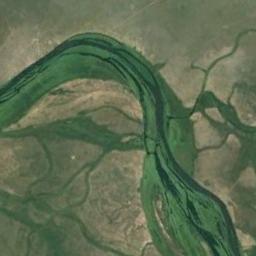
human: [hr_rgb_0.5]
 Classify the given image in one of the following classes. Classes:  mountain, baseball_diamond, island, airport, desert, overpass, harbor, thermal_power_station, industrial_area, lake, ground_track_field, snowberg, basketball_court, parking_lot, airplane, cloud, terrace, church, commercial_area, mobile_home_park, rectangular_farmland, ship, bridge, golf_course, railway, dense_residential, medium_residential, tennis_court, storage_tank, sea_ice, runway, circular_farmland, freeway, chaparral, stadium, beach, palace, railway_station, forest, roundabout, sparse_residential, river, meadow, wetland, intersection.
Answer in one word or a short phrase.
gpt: river